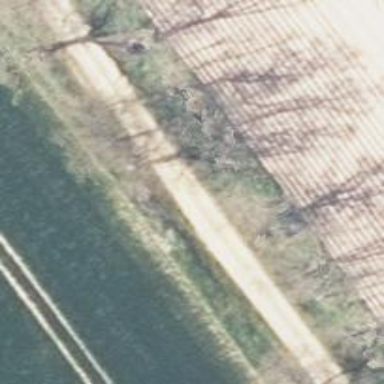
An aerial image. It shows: Row of deciduous broadleaved trees.